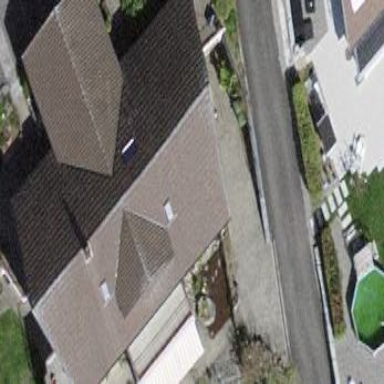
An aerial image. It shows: Simple and straightforward house.